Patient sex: M
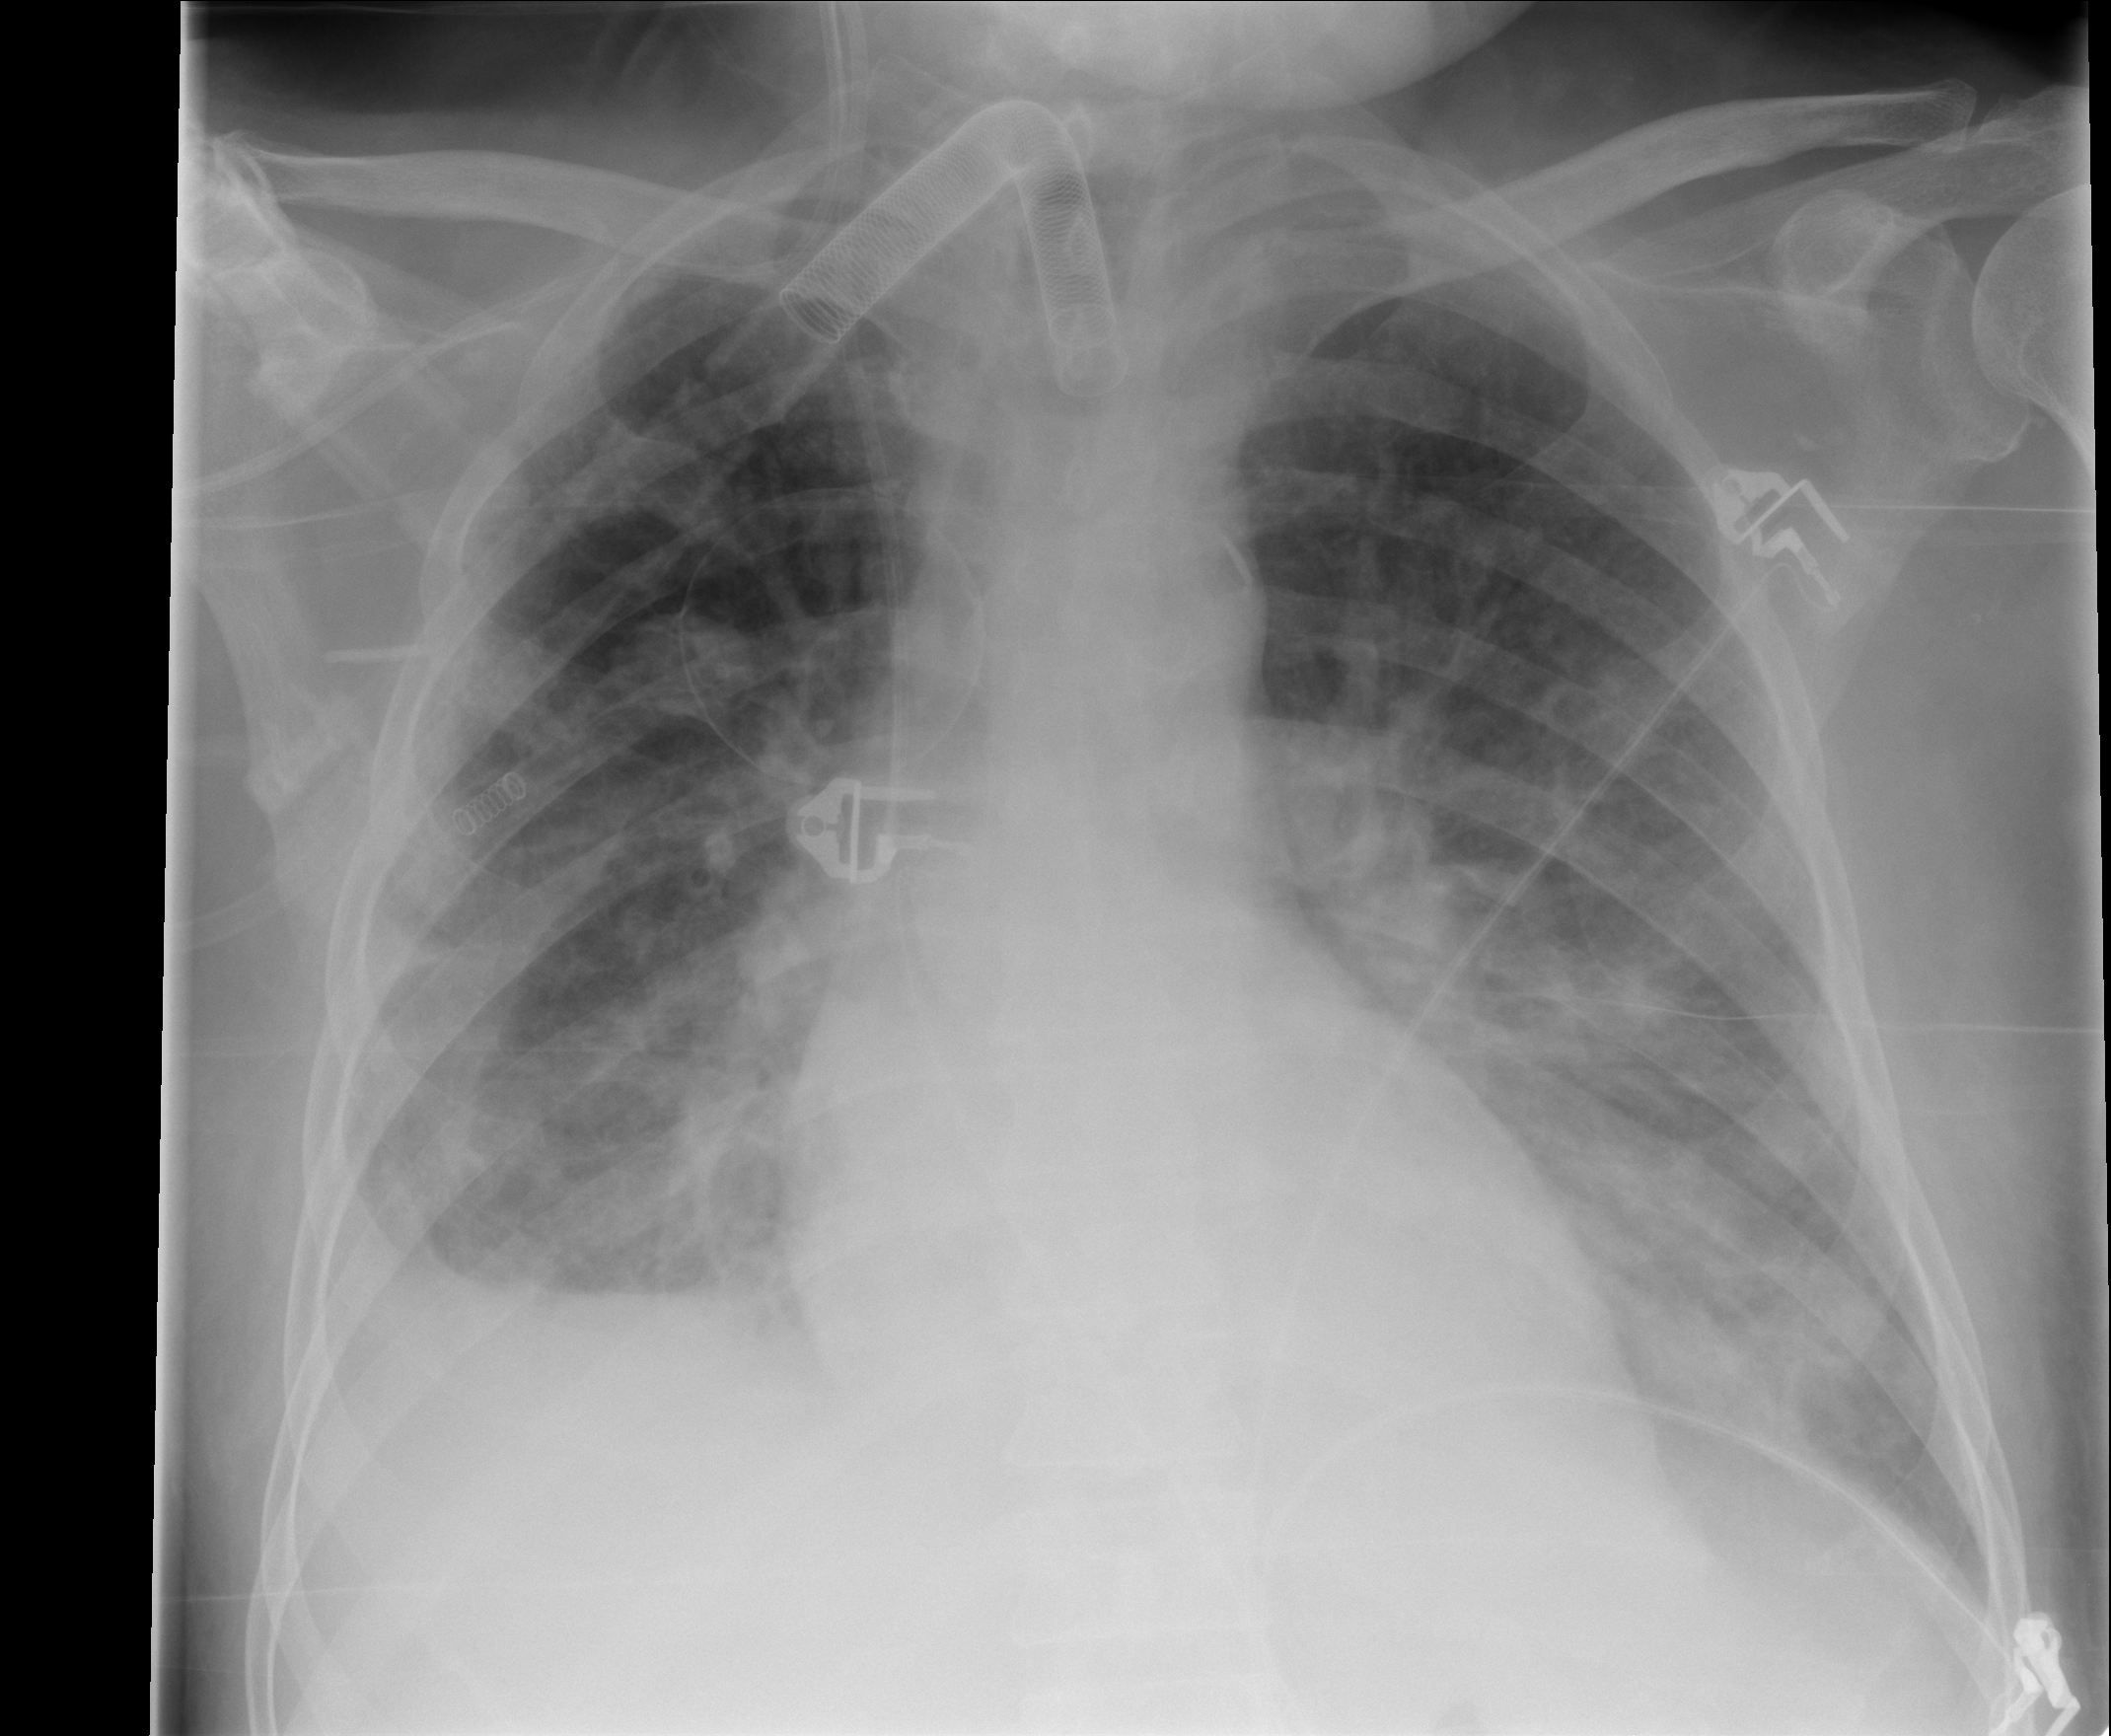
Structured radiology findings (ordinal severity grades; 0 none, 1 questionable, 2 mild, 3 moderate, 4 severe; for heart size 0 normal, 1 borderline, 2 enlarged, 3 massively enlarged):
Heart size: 2
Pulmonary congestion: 3
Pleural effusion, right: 2
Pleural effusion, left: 2
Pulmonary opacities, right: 3
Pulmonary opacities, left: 3
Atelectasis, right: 2
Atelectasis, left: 2